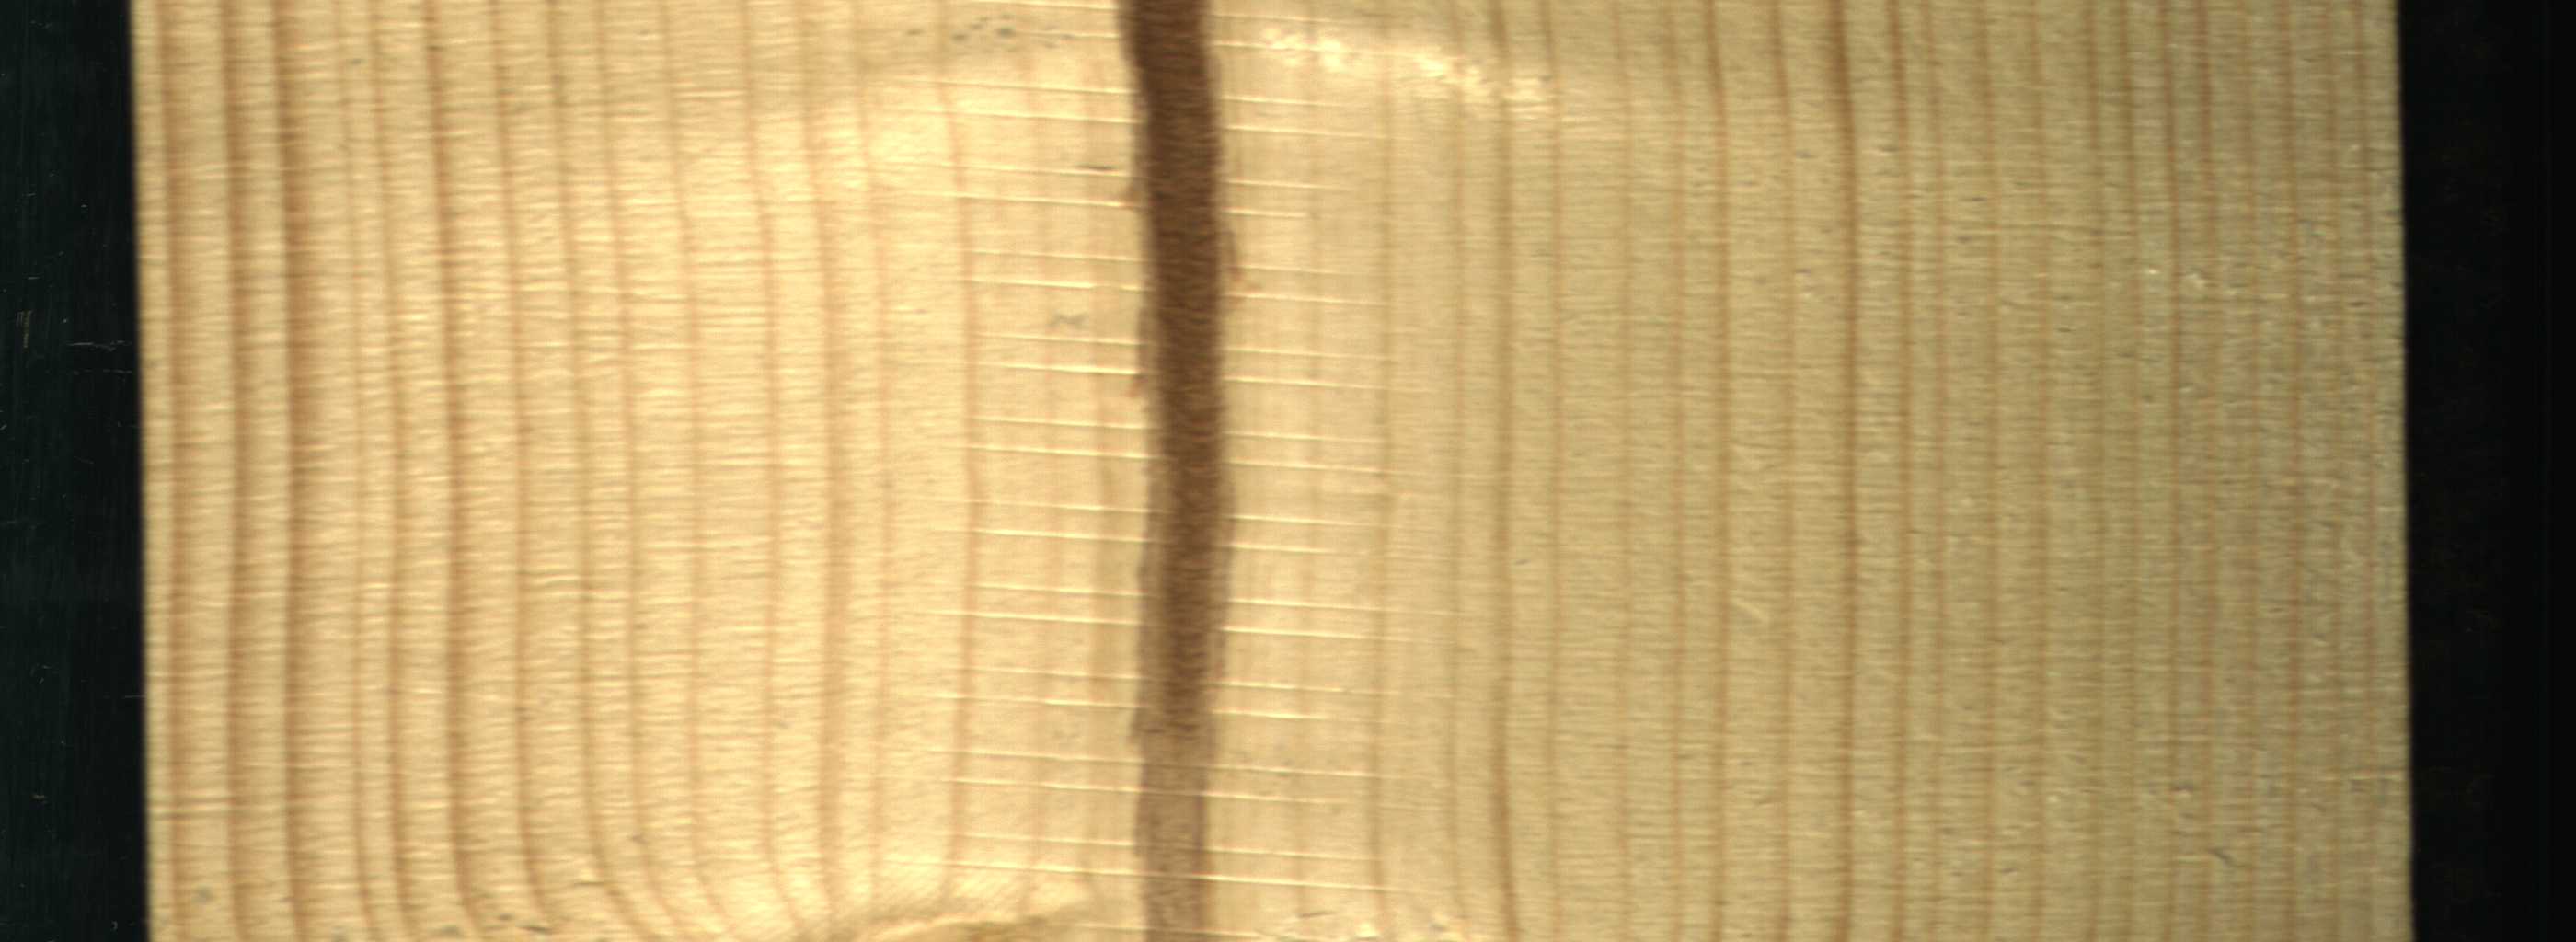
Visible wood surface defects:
Marrow